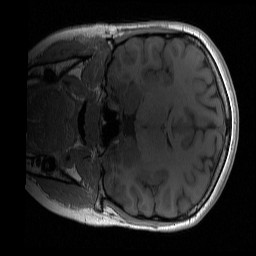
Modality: T1w
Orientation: coronal
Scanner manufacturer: siemens
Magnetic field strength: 3 T
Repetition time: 2 s
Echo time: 0.0022 s